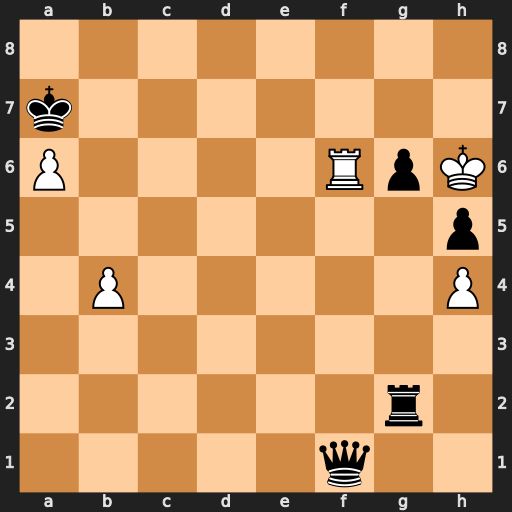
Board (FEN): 8/k7/P4RpK/7p/1P5P/8/6r1/5q2
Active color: w
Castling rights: -
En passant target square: -
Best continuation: Rxf1 Kxa6 Rf6+ Kb7 Rxg6